Field crop: maize
Growth stage: 2
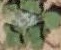
Species: chenopodium